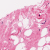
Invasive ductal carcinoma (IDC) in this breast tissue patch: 0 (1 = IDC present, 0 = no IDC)